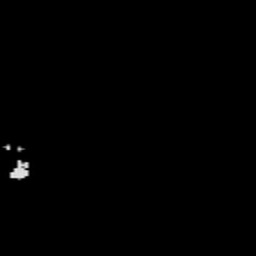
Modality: T2w
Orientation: sagittal
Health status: healthy
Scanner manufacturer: siemens
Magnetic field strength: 3 T
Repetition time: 12 s
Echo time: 0.092 s